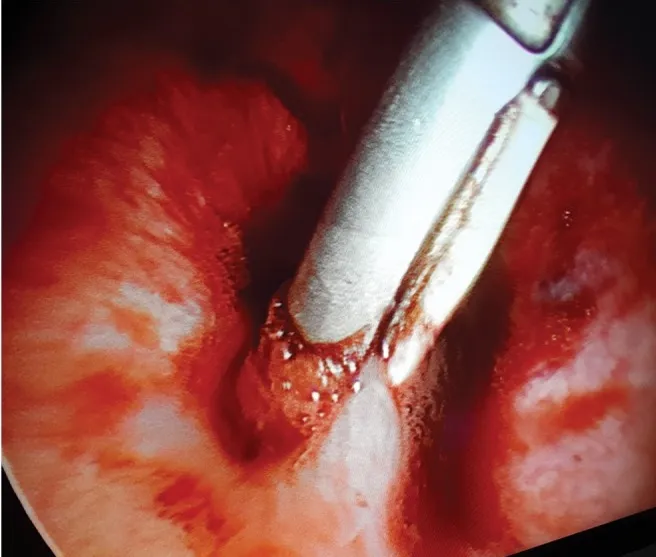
Sealing the fistula tract with the bipolar sealer.
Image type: endoscopy (airway_endoscopy)